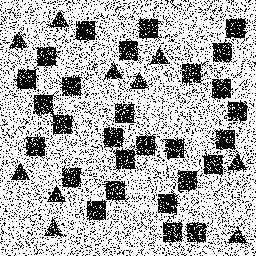
Squares: 28
Triangles: 10
Stars: 0
Total shapes: 38